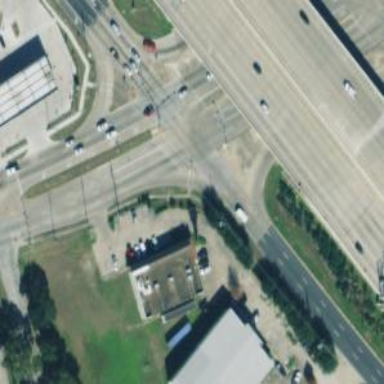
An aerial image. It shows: Frontage road that is classified as secondary link.